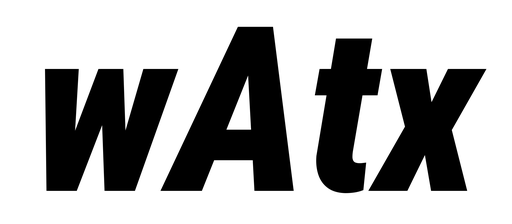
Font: Roboto-Italic_Condensed_Black_Italic